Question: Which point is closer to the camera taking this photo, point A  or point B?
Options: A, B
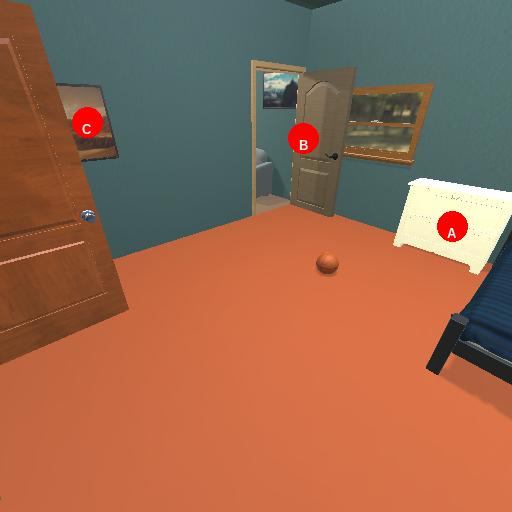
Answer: A